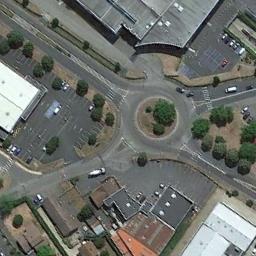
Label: roundabout